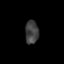
Tissue: prostate
Cell type: T cells
Senescence score: 0.694
Nuclear area (px): 311
Mean DAPI intensity: 63.582